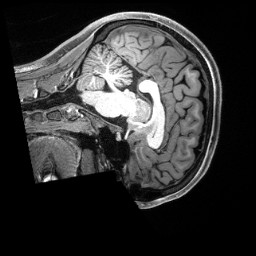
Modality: T1w
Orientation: sagittal
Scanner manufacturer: siemens
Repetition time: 2.5 s
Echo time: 0.00231 s